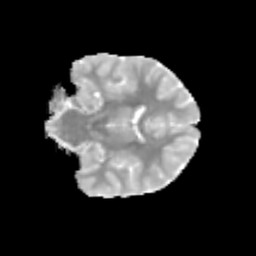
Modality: MD
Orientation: coronal
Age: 9
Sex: male
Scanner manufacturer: siemens
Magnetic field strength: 3 T
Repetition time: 3.8 s
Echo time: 0.07 s